Aerial crown-view tile of a tropical tree (Barro Colorado Island, Panama), acquired 20250715:
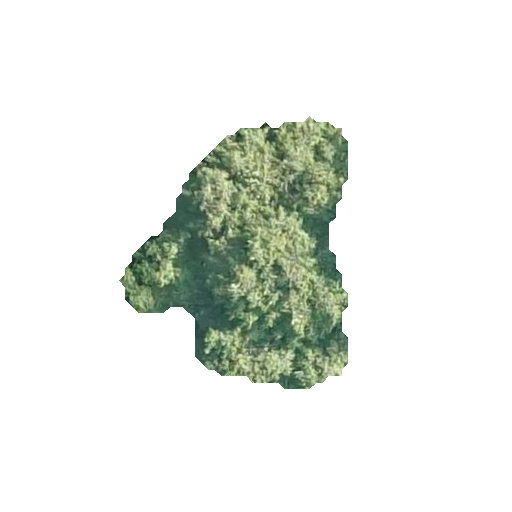
Species: Quararibea stenophylla
GBIF accepted scientific name: Quararibea stenophylla
Crown area: 61.976 m²